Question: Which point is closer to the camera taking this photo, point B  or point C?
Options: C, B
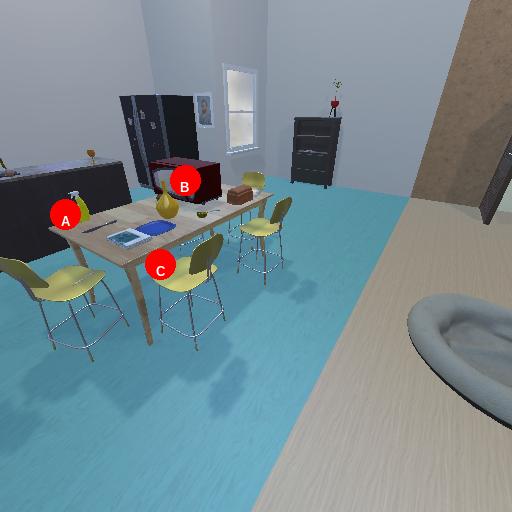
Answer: C